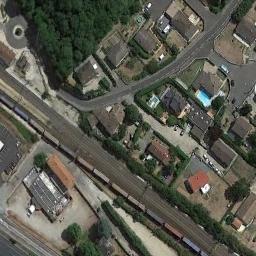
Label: railway